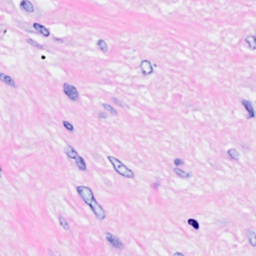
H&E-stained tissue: Breast